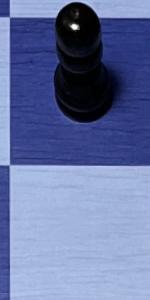
Label: Empty